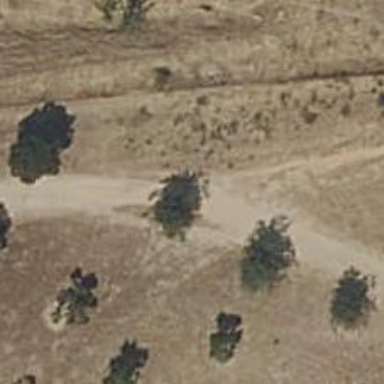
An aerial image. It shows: Dirt footway.